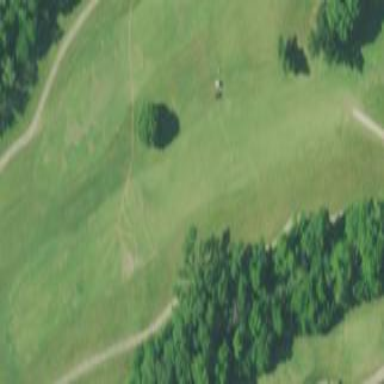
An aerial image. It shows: Golf fairway surrounded by grass.